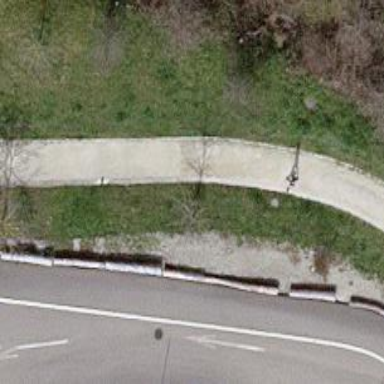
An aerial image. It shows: Footway with surface of fine gravel.